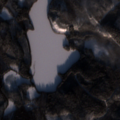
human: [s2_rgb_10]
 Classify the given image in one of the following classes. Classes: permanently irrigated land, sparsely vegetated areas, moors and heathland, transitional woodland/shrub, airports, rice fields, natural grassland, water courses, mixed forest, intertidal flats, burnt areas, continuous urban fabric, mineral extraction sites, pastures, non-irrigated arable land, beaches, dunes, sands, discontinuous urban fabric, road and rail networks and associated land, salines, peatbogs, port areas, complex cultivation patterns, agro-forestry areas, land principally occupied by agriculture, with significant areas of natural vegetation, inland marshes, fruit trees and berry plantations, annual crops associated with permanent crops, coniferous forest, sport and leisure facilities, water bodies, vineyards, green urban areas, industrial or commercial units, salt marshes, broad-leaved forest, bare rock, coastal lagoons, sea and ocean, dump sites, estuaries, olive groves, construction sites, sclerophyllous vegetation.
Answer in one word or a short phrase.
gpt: coniferous forest, mixed forest, water bodies